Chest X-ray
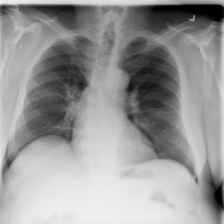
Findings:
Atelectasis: negative
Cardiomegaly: negative
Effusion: negative
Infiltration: negative
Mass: negative
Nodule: negative
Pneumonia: negative
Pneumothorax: negative
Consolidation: negative
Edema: negative
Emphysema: negative
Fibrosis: negative
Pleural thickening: negative
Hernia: negative